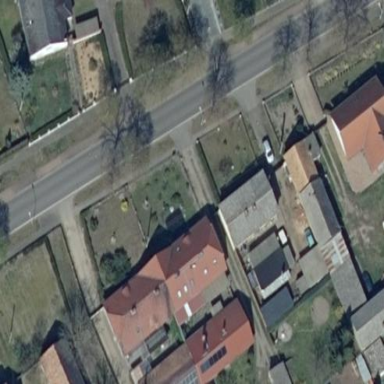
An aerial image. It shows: Residential building.